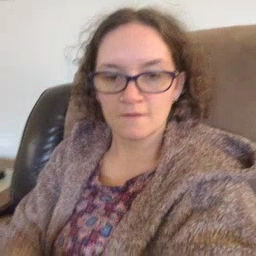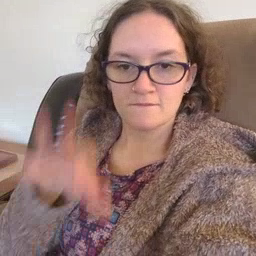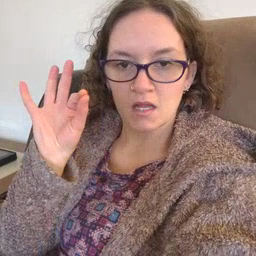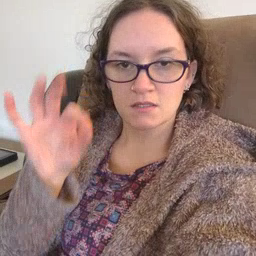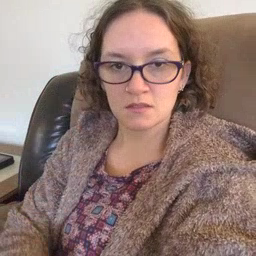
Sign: find